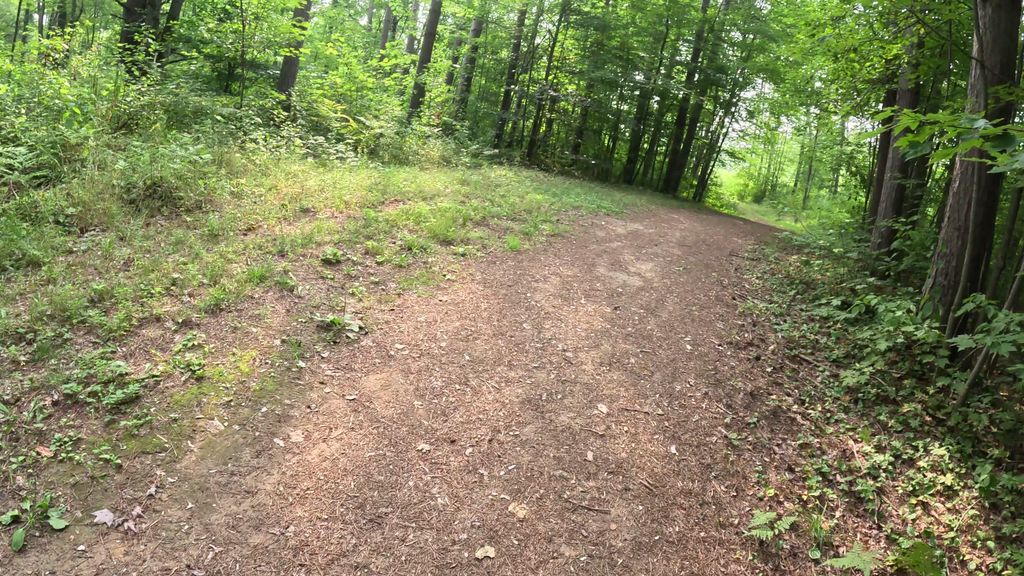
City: ottawa-gatineau